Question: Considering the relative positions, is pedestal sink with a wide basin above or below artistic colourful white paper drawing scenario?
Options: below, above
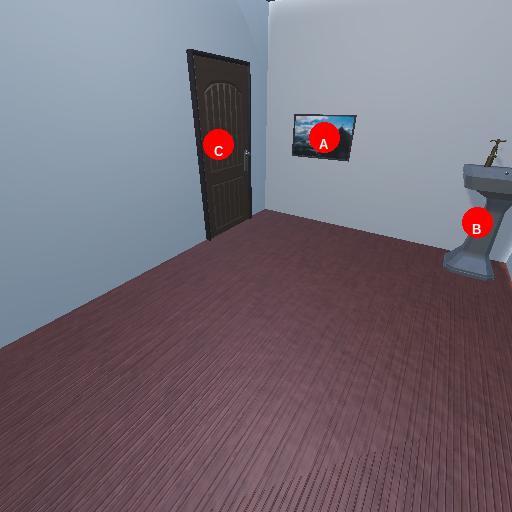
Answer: below